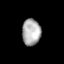
Tissue: lung
Cell type: T cells
Senescence score: 0.2163
Nuclear area (px): 486
Mean DAPI intensity: 172.811